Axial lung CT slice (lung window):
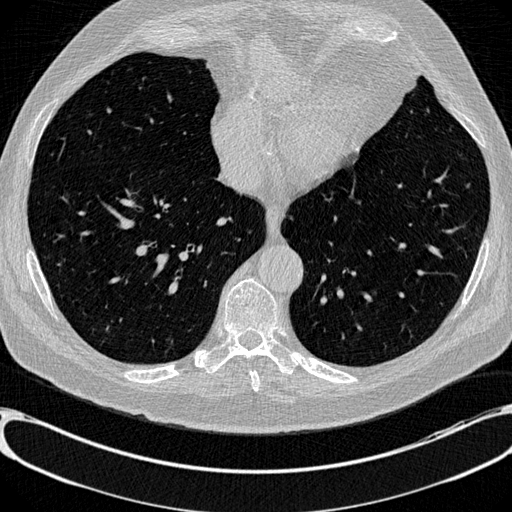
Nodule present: no